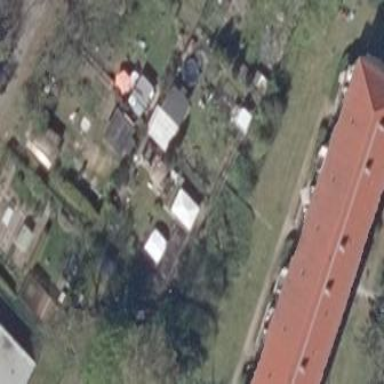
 featuring hipped roof made of red roof tiles."